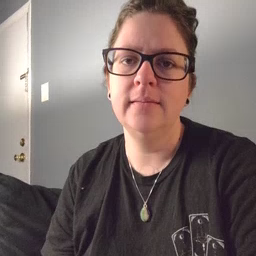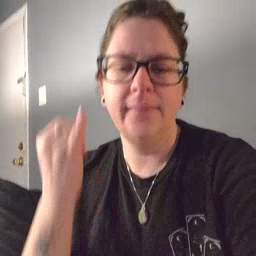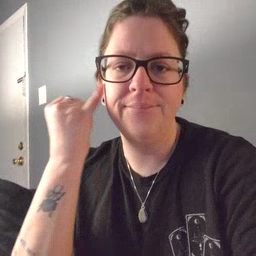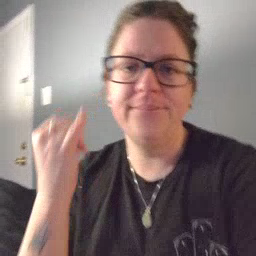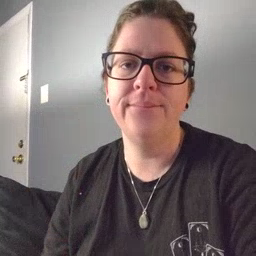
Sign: if